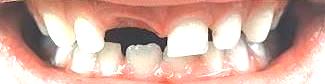
Condition: hypodontia